Question: What is the app name?
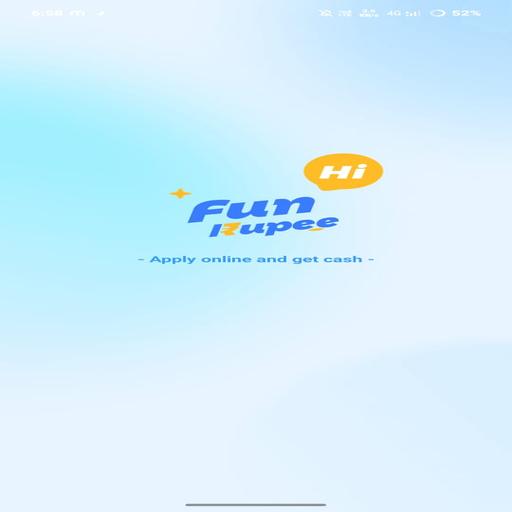
Answer: Fun Rupee